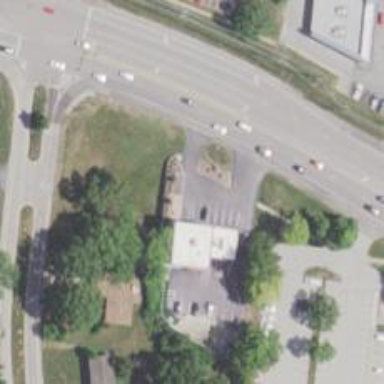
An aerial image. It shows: Veterinary facility.